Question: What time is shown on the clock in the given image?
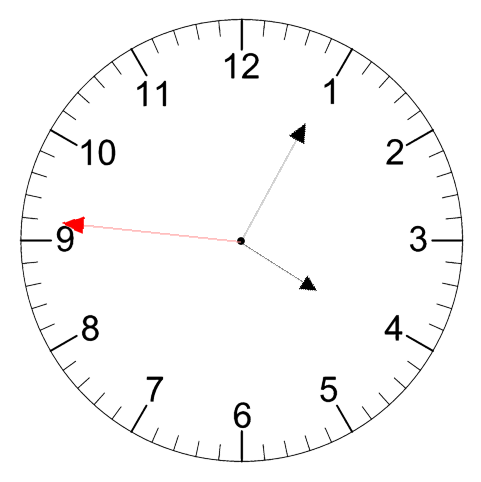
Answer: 04:04:46